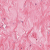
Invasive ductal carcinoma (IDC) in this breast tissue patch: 0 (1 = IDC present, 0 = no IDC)